Aerial crown-view tile of a tropical tree (Barro Colorado Island, Panama), acquired 20250915:
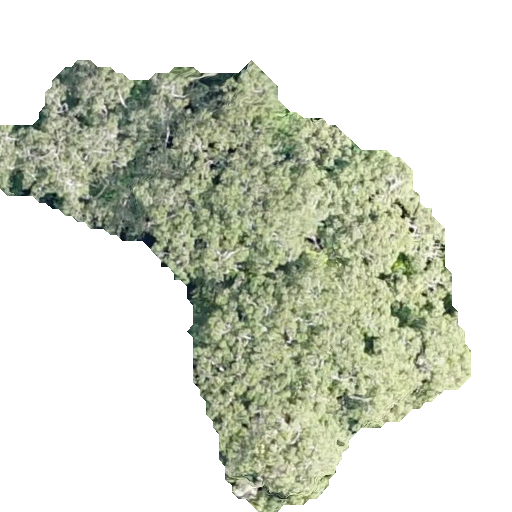
Species: Ceiba pentandra
GBIF accepted scientific name: Ceiba pentandra
Crown area: 163.497 m²